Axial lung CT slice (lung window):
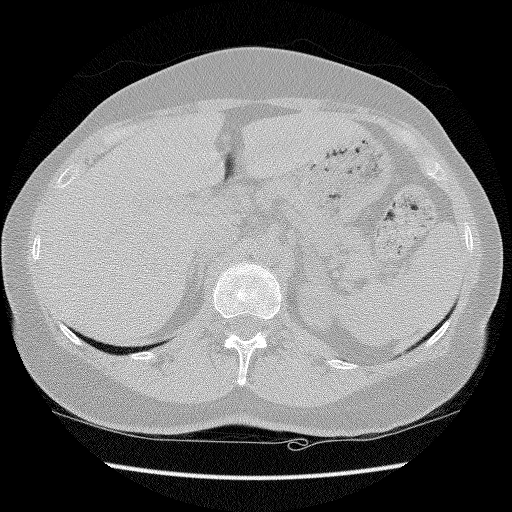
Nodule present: no